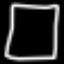
Label: square